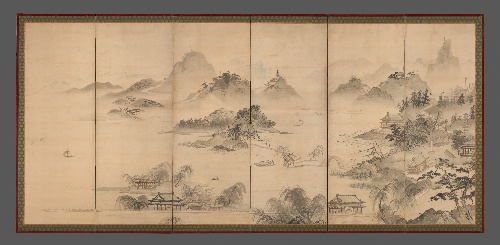
Title: 久隅守景筆　西湖図屏風|View of West Lake
Artist: Kusumi Morikage
Artist bio: ca. 1620–1690
Date: mid-to-late 17th century
Object type: Screens
Classification: Paintings
Medium: Pair of six-panel folding screens; ink and color on paper
Culture: Japan
Period: Edo period (1615–1868)
Dimensions: .1: 68 3/4 in. × 12 ft. 2 3/8 in. (174.6 × 371.8 cm)
.2: 69 in. × 12 ft. 2 3/8 in. (175.3 × 371.8 cm)
Department: Asian Art
Credit line: Purchase, Joseph Pulitzer Bequest, 1972
Accession year: 1972
Repository: Metropolitan Museum of Art, New York, NY
Tags: Houses|Lakes|Mountains|Landscapes|Trees